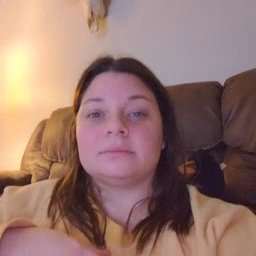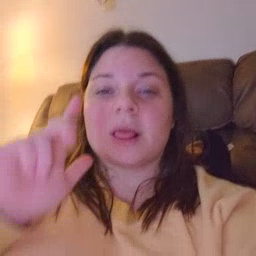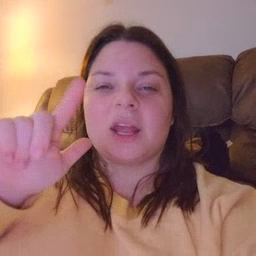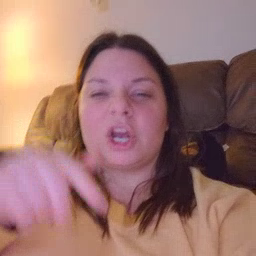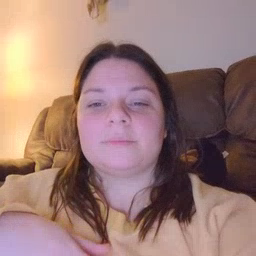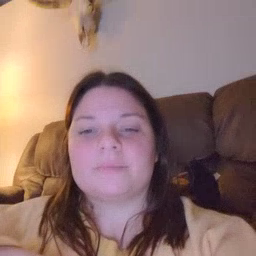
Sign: later